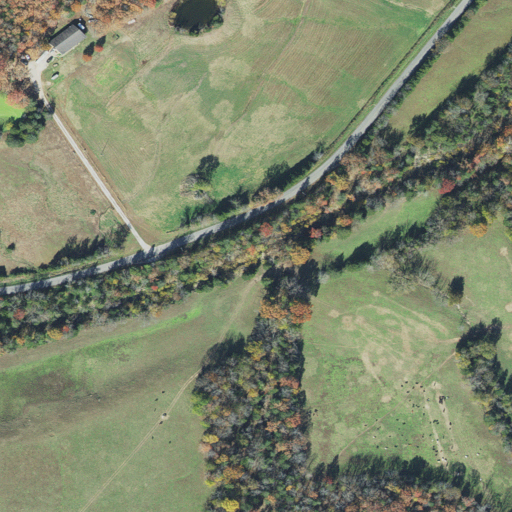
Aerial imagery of valley in Arkansas named Murphy Hollow containing pasture, deciduous forest, open development, mixed forest, and low intensity development